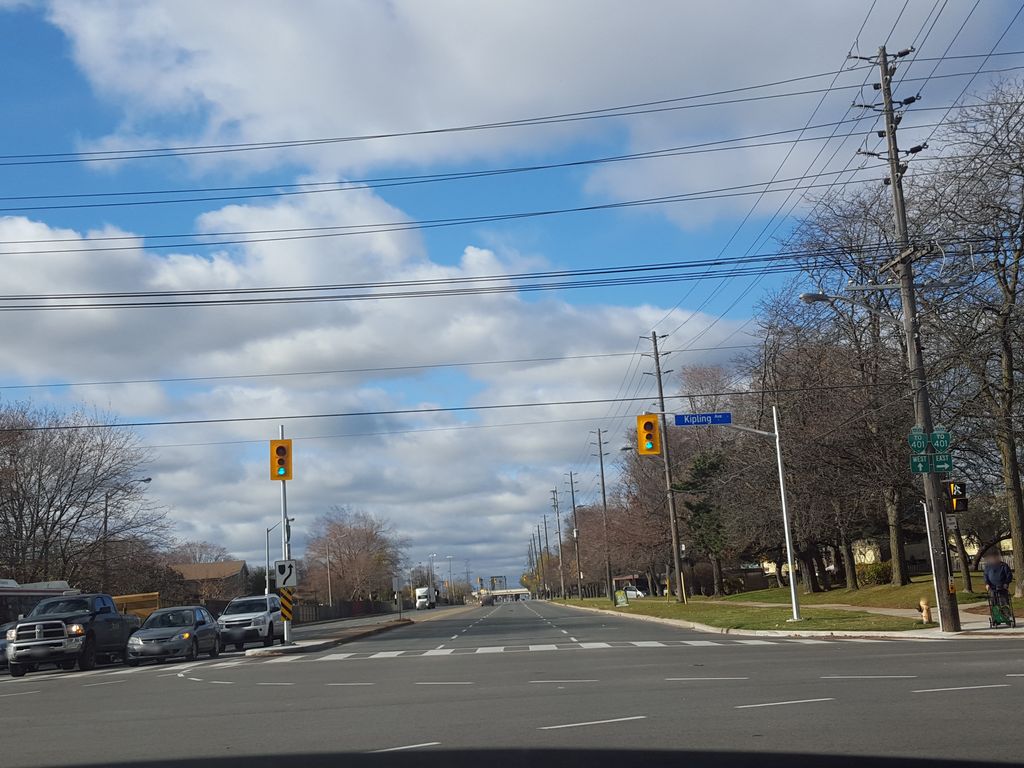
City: toronto